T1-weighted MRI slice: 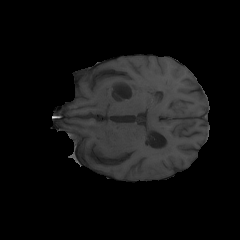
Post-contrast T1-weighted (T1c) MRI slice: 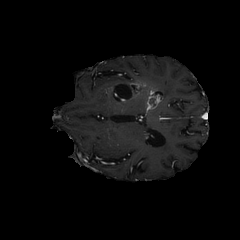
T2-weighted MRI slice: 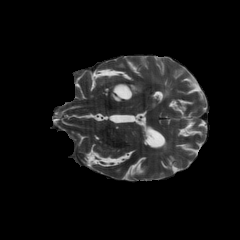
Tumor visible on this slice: yes